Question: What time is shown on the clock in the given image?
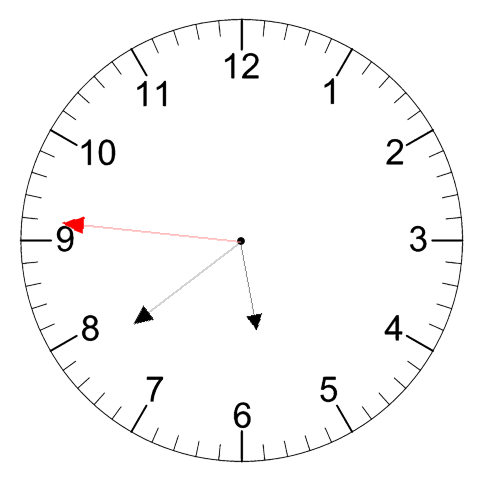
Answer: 05:38:46